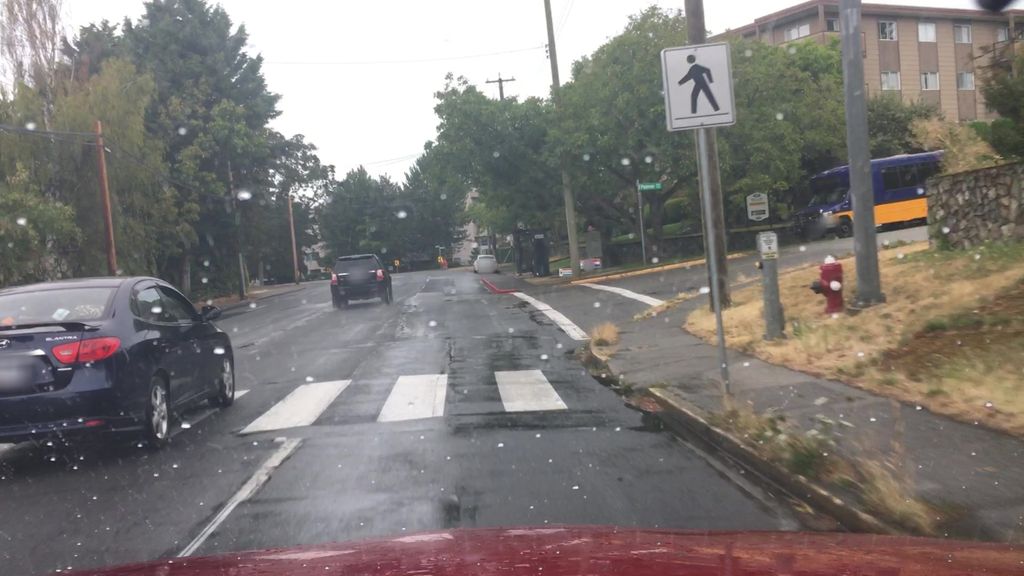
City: victoria